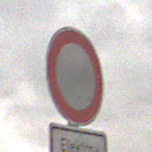
Verkehrszeichen: VerbotFahrzeugeAllerArt
Zusatzzeichen unten: BesondereFahrzeugeUndTransportgueter11
Umgebung: Outdoor, Nature
Tageszeit: Midday
Wetter: Overcast
Licht: Natural
Jahreszeit: NotSpecified
Kontrast: LowContrast